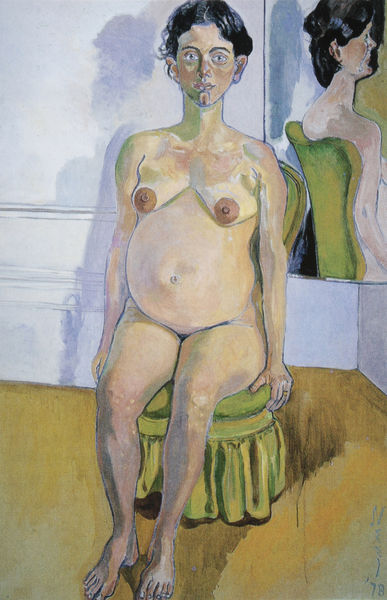
Titel: Margaret Evans Pregnant
Künstler: Alice Neel
Institution: Im Besitz der Künstlerin
Schlagwörter: akt, gemälde, mann, nackt, schatten, gelb, grün, sitzen, brust, frau, haar, stuhl, weiss, blick, malerei, portrait, porträt, spiegel, öl, sessel, rosa, brüste, lehne, hof, hocker, stuhllehne, brustwarze, brustwarzen, bisen, schwanger, nippel, schwangere, aktporträt